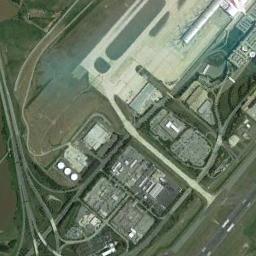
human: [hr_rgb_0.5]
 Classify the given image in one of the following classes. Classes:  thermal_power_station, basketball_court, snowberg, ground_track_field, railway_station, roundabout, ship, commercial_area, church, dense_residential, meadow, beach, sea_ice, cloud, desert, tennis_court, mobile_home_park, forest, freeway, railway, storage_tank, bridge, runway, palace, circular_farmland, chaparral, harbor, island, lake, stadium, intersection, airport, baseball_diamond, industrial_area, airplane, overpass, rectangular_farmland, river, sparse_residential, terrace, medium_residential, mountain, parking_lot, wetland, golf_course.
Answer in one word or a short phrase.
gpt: airport